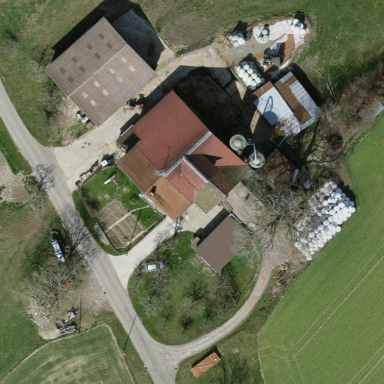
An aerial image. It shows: Farmyard area.